Field crop: maize
Growth stage: 2
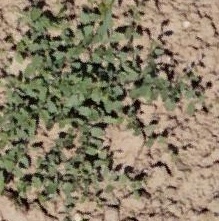
Species: convolvulus